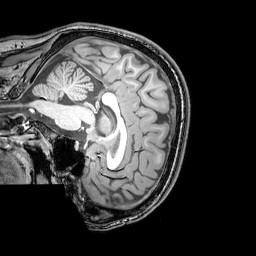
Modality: T1w
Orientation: sagittal
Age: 23
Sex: male
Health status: healthy
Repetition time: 0.081 s
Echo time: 0.037 s